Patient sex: M
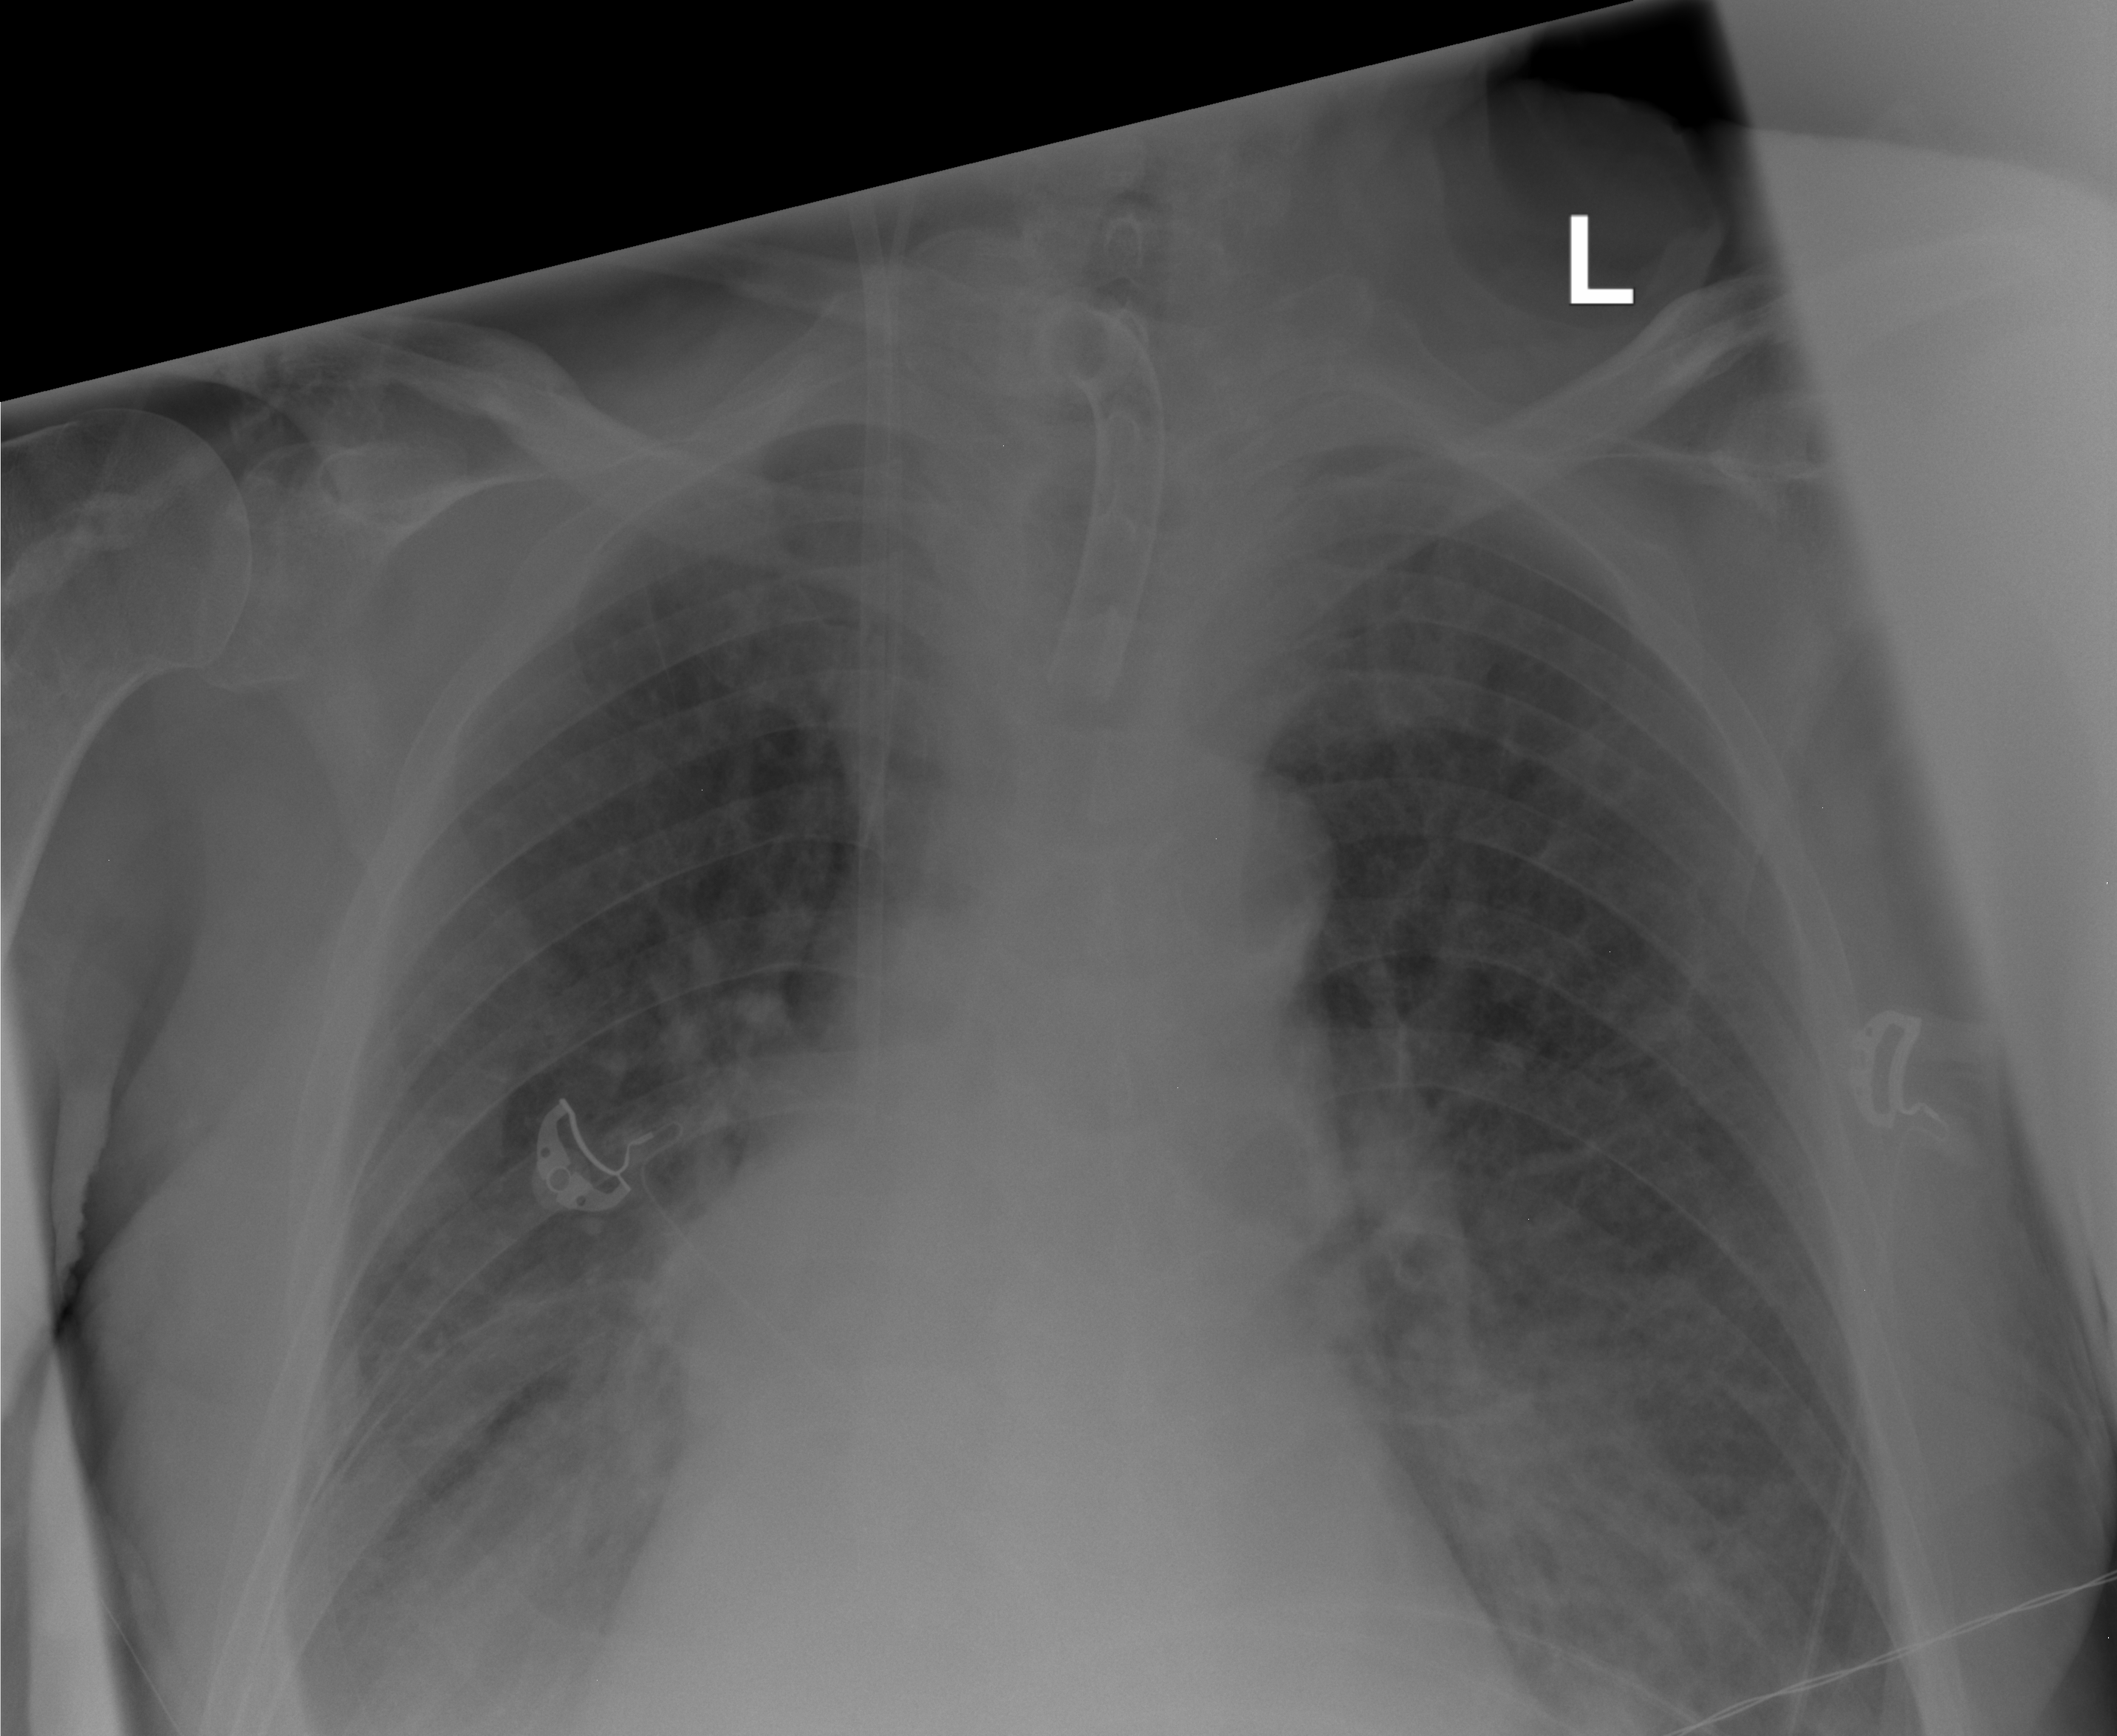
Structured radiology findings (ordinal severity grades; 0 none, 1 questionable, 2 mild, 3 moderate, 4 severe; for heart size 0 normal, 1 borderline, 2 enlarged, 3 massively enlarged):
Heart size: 0
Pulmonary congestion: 2
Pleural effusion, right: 2
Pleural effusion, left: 1
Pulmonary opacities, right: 2
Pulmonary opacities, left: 2
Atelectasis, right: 2
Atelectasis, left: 2